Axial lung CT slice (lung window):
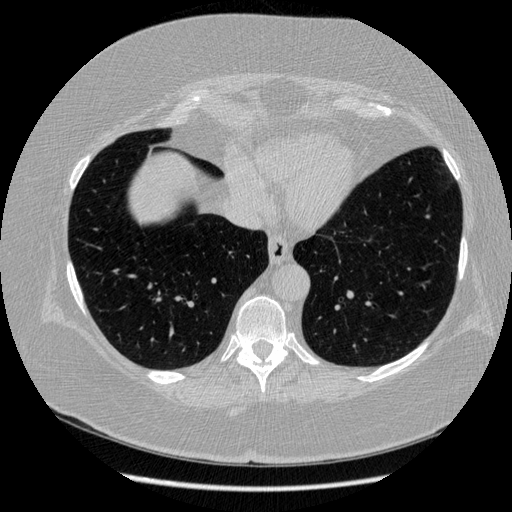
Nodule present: no